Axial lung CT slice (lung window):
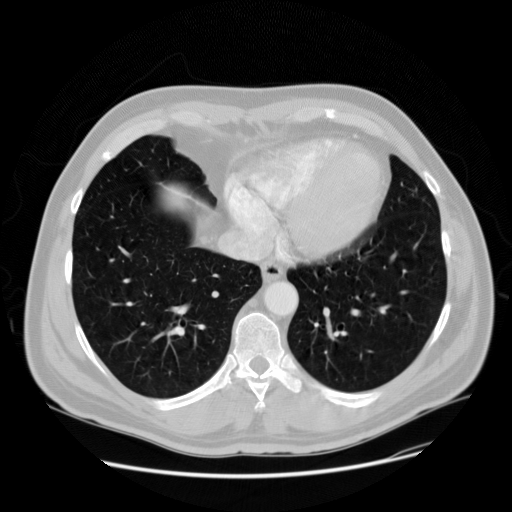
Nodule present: no